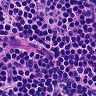
Metastatic tissue present: no